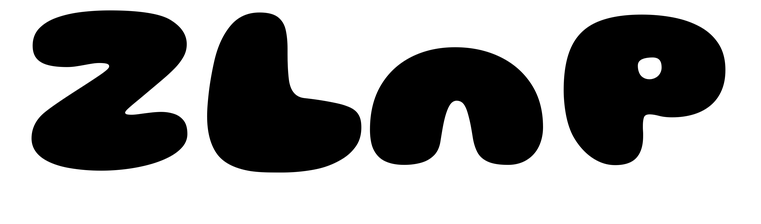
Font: Gluten_Black